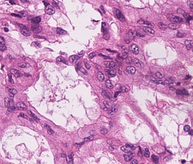
Tumor epithelial tissue: yes
Tumor-associated stroma tissue: no
Normal tissue: no